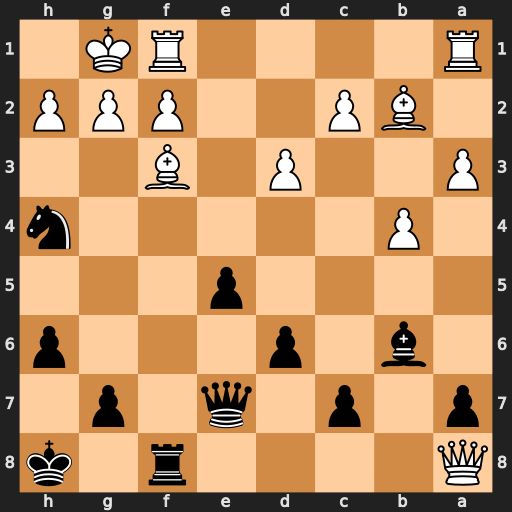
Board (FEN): Q4r1k/p1p1q1p1/1b1p3p/4p3/1P5n/P2P1B2/1BP2PPP/R4RK1
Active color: b
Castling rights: -
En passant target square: -
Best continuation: Nxf3+ Qxf3 Rxf3